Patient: sex F, age 60
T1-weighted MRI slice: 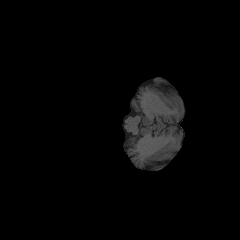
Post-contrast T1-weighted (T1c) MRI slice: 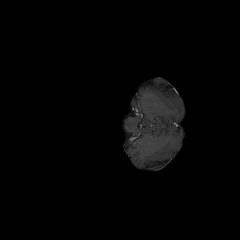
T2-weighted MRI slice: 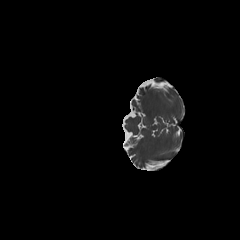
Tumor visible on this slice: no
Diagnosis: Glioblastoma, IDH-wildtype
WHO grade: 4